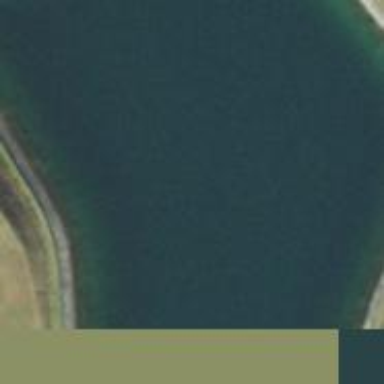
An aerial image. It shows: Natural reservoir of water.